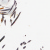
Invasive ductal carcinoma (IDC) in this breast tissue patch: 0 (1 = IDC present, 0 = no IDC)